Question: I don't think I even want to see it. Why do others find it so important ?

Isn't Base, Target enough for the "resolving conflicts" aka Merge tool window. What am I missing ? Are people really that bothered about the version before Base i.e. Source ?
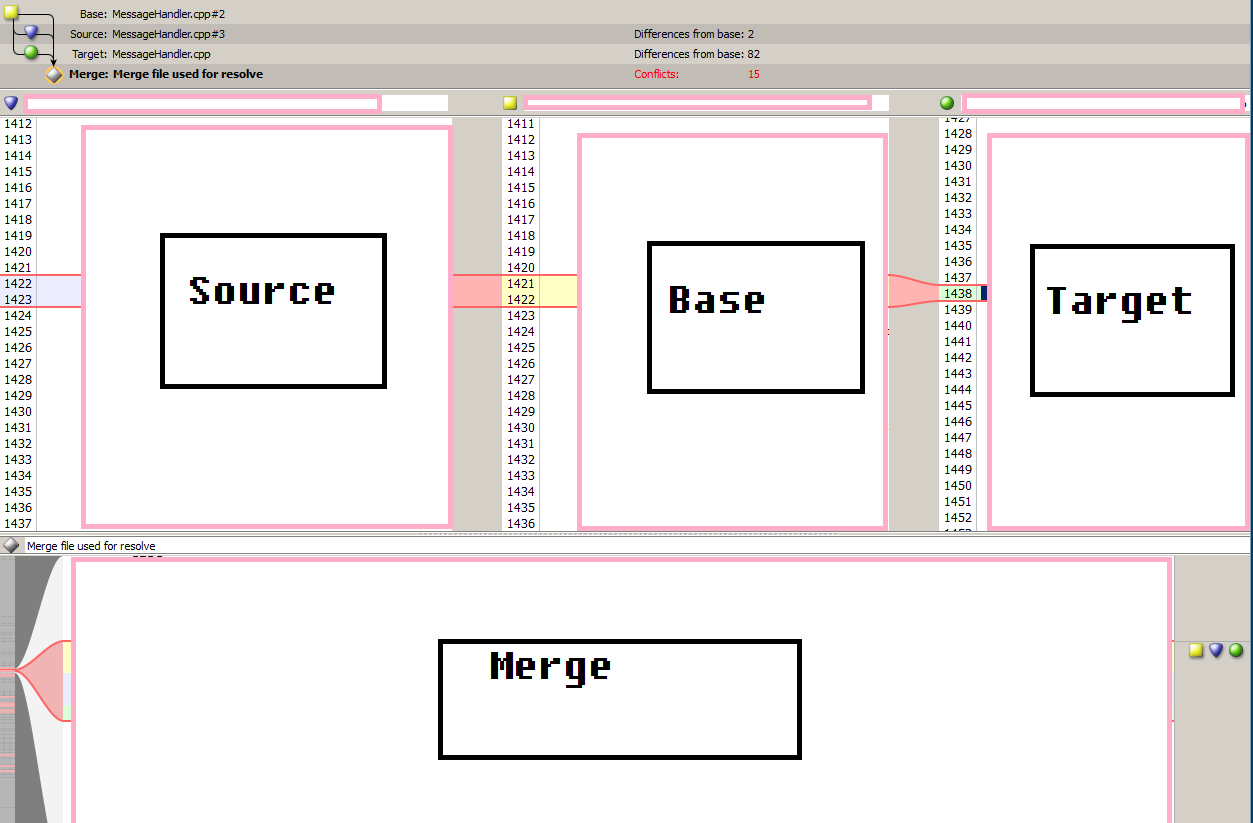
Answer: It seems you have a fundamental misunderstanding about what each of the versions are. When you merge two branches, almost always you want to keep changes from both branches. 'Base' is the latest common ancestor of the two branches. 'Base->Source' shows what was changed in the branch you're merging from, and 'Base->Target' shows what was changed in the branch you're merging to. To properly resolve a conflict, you need to know what was changed in each branch.